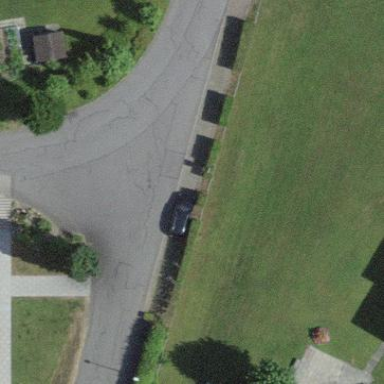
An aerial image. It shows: Street-side parking area.